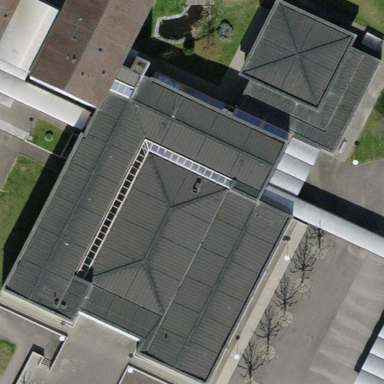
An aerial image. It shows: School building.